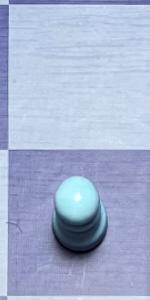
Label: Pawn_White